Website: bh-photo
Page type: delivery-shipping
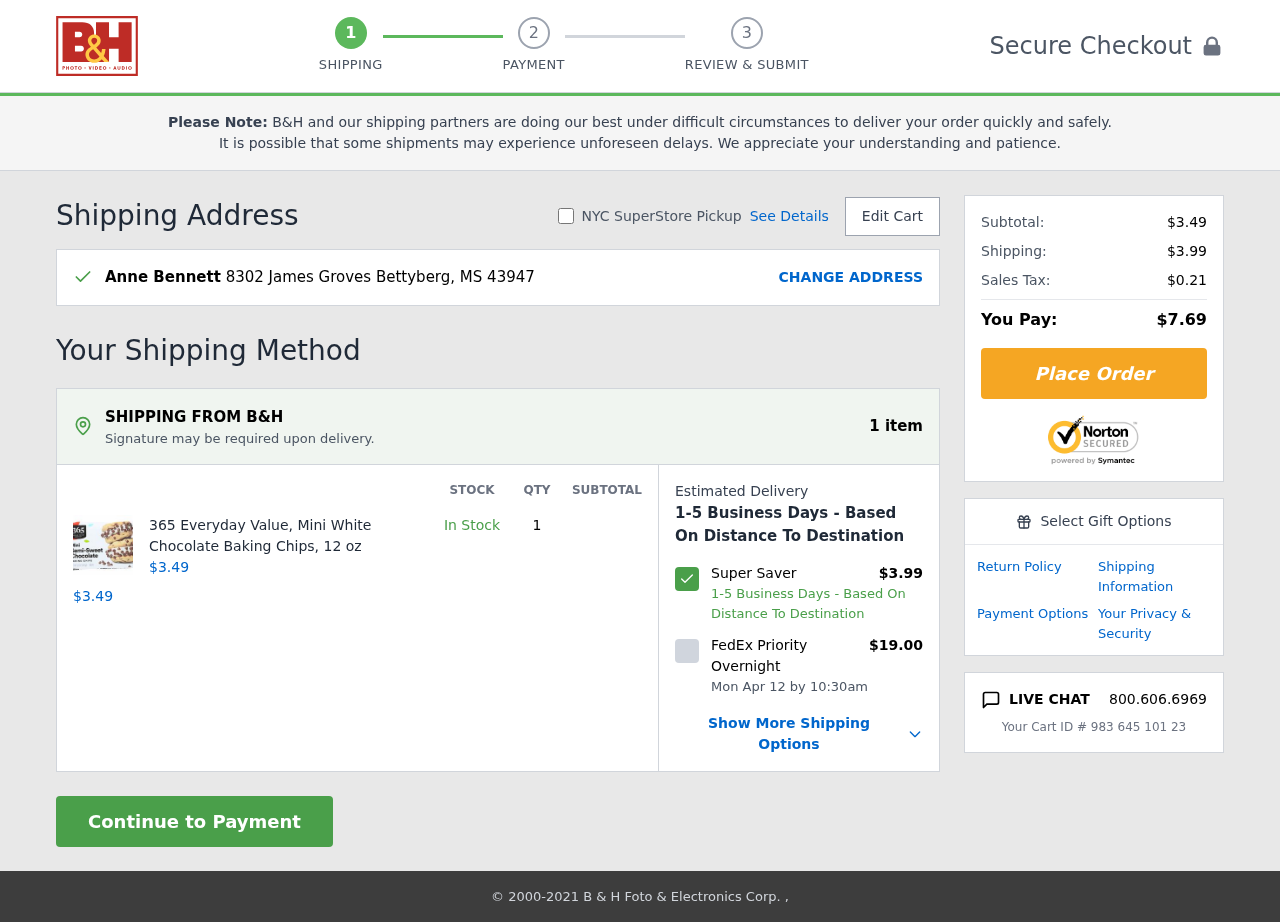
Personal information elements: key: PII_FULLNAME
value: Anne Bennett
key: PII_STREET
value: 8302 James Groves
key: PII_CITY_STATE_ZIP
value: Bettyberg, MS 43947
Product elements: key: PRODUCT1_NAME
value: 365 Everyday Value, Mini White Chocolate Baking Chips, 12 oz
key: PRODUCT1_PRICE
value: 3.49
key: PRODUCT1_QUANTITY
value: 1
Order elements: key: ORDER_NUM_ITEMS
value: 1 item
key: ORDER_SUBTOTAL2
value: $3.49
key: ORDER_SHIPPING_COST
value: $3.99
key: ORDER_DELIVERY_DATE
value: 1-5 Business Days - Based On Distance To Destination
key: ORDER_SUBTOTAL
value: $3.49
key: ORDER_SHIPPING_COST2
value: $3.99
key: ORDER_TAX
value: $0.21
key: ORDER_TOTAL
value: $7.69
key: ORDER_CART_ID
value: Your Cart ID # 983 645 101 23